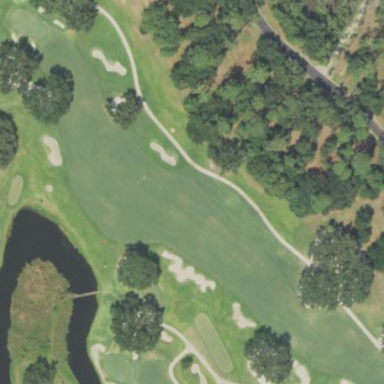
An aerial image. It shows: Golf fairway surrounded by grass.